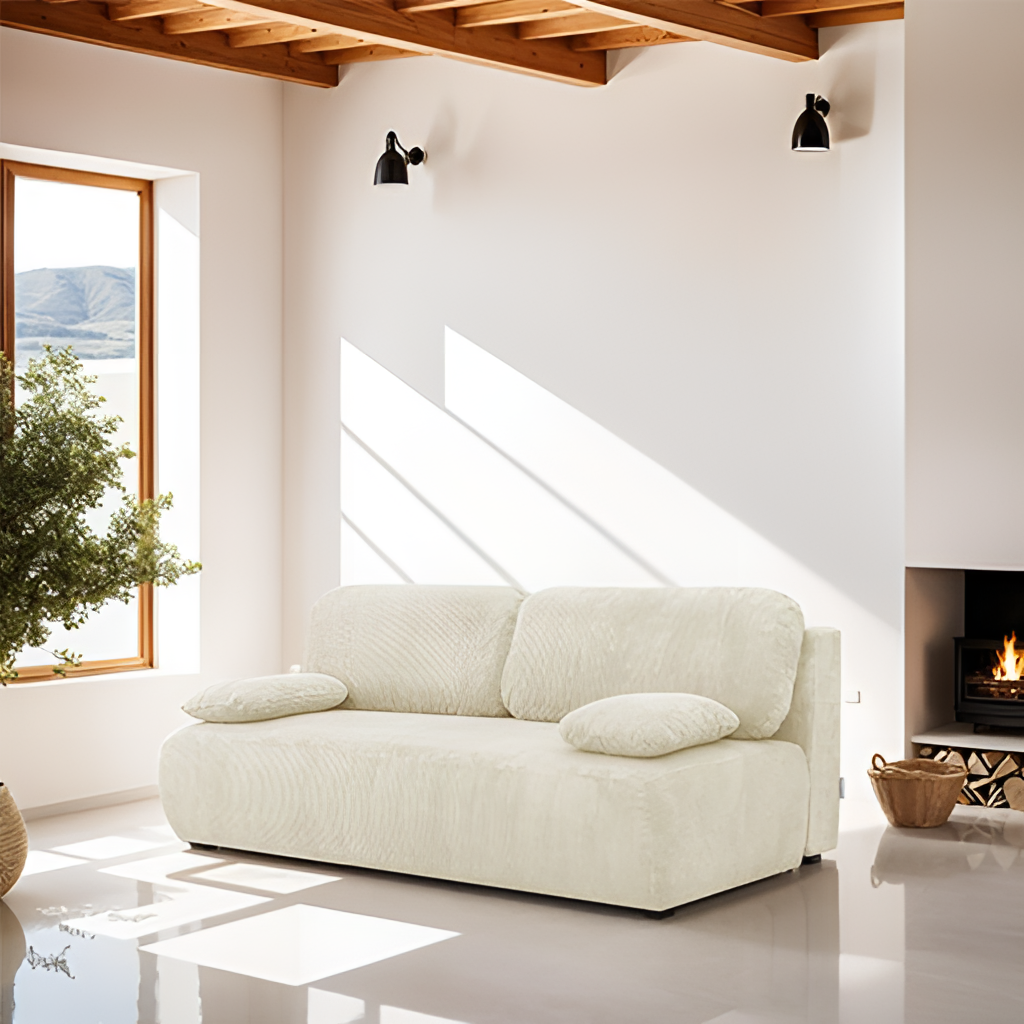
living room, fabric sofa, minimalist, white plaster wallpaper, with solid pattern, tile flooring, with seamless pattern